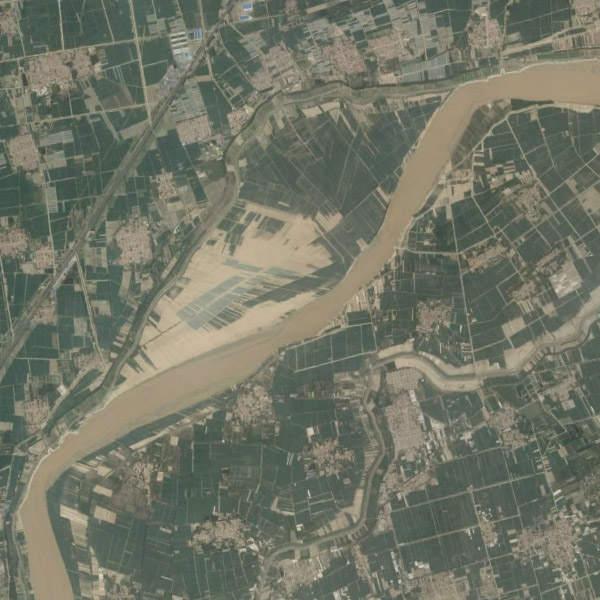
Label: River